Question: I have 1000 files in a folder, I want to find the name of the file, but when I do it
The file names are not sorted.
For example: These are my filenames
'''
1-CustomerApp.txt
2-CustomerApp.txt
3-CustomerApp.txt
...
'''

'''
var adddress = @"data";
str = "";
DirectoryInfo d = new DirectoryInfo(adddress);//Assuming Test is your Folder
FileInfo[] Files = d.GetFiles("*.txt"); //Getting Text files
foreach (FileInfo file in Files)
{
str = str + ", " + file.Name;
}
'''
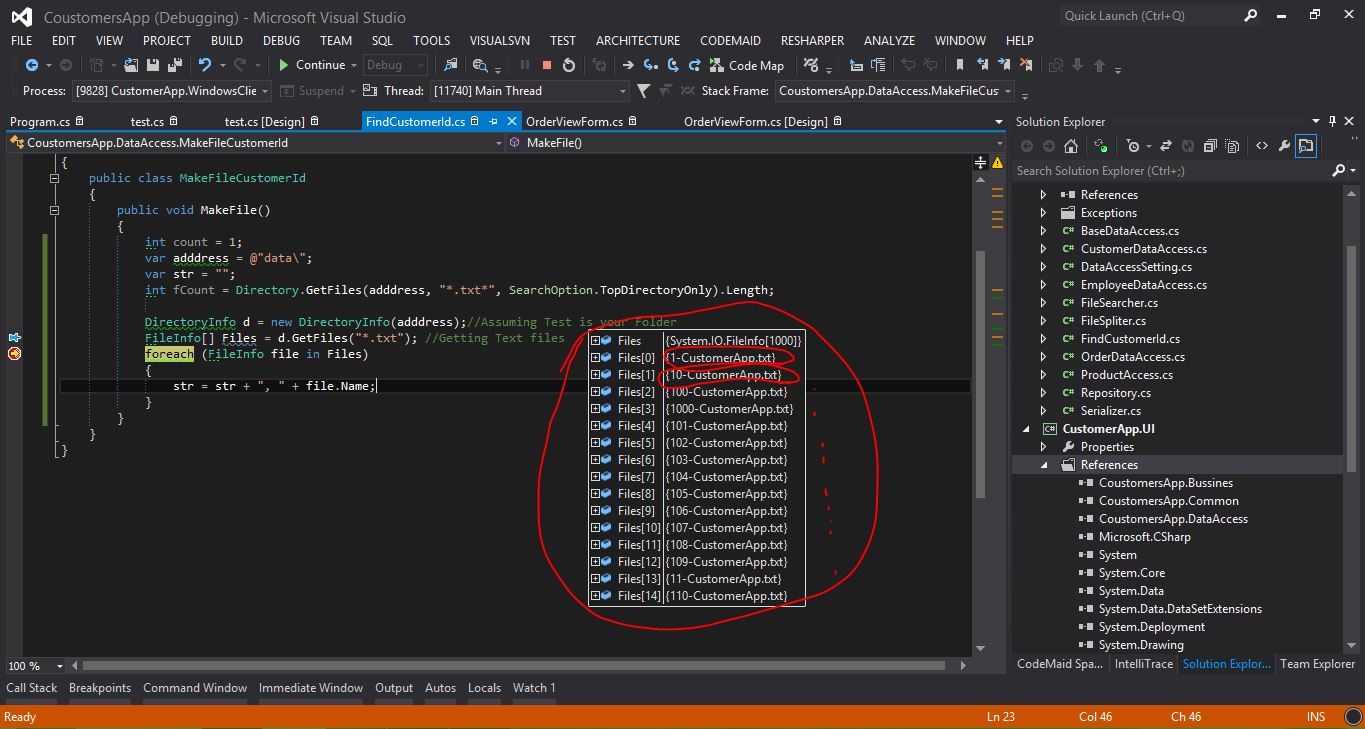
Answer: You could use this to keep a "numerical" order
'''
FileInfo[] files = d.GetFiles("*.txt")
.OrderBy(m => m.Name.PadLeft(200, '0')).ToArray();
'''
200 is quite arbitrary, of course.
This will add "as many 0 as needed" so that the file name + n 0 are a string with a length of 200.
to make it a little bit less arbitrary and "brittle", you could do
'''
var f = d.GetFiles("*.txt");
var maxLength = f.Select(l => l.Name.Length).Max() + 1;
FileInfo[] files = f.OrderBy(m => m.Name.PadLeft(maxLength, '0')).ToArray();
'''
:
Ordering of characters in c# puts numeric characters before alpha characters.
So '0' (or '9') will be before 'a'.
But '10a', will be before '2a' as '1' comes before '2'.
see char after char
'1' / '2' => '10a' first
But if we change
'10a' and '2a', with 'PadLeft', to
'010a' and '002a', we see, character after character
'0' / '0' => equal
'1' / '0' => '002a' first
This "works" in your case, but really depends on your "file naming" logic.
For example, the numeric part is not at the start.
'f-2-a' and 'f-10-a'
Because
'00-f-2-a' would still be before '0-f-10-a'
or the "non-numeric part" is not of the same length.
'1-abc' and '2-z'
Because
'01-abc' will come after '0002-z'